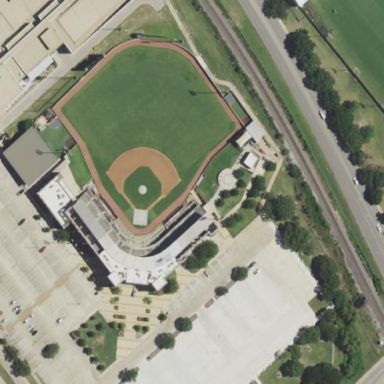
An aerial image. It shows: Baseball pitch for leisure and sports activities.